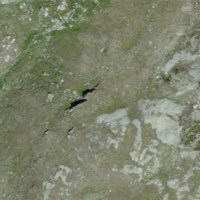
EUNIS habitat code: 31
Species observed at this site:
Agriades glandon